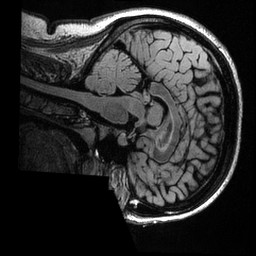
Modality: T2w
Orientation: sagittal
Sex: female
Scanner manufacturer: ge
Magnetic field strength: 3 T
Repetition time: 6 s
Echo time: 0.1285 s